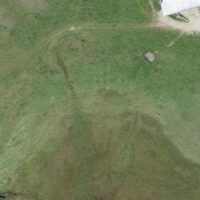
EUNIS habitat code: 23
Species observed at this site:
Panorpa communis